Question: Photo gallery like here:
I'm creating photo gallery of such a kind as in the image. It should have the following option: when clicking next/prev button on thumbnail row thumbs should move by one position but moving the thumbs should not change the big photo. I make it with Cycle2 and I initialize it in this way:
'''
var slideshows = $('.cycle-slideshow').on('cycle-next cycle-prev', function(e, opts) {
if($(this).attr('id') == 'cycle-1'){
slideshows.not(this).cycle('goto', opts.currSlide);
}
});
$('#cycle-2 .cycle-slide').click(function(){
var index = $('#cycle-2').data('cycle.API').getSlideIndex(this);
slideshows.cycle('goto', index);
});
'''
But now when clicking on prev/next buttons on thumbnails row - it always changes active slide in thumbs. So I have one active big slide and other active thumbs (they are not the same). I need to prevent changing of ".cycle-slide-active" on prev/next on thumbs. Can this be fixed with the current plugin?
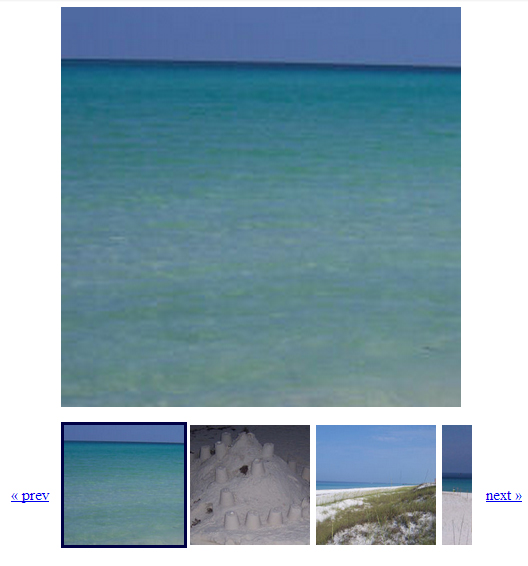
Answer: You need to make sure that when the 'id' is 'cycle-1' you need to call 'cycle' on only 'cycle-1' like your doing if it's 'cycle-2'
Change
'''
if($(this).attr('id') == 'cycle-1'){
slideshows.not(this).cycle('goto', opts.currSlide);
}
'''
To
'''
if($(this).attr('id') == 'cycle-1'){
$(this).cycle('goto', opts.currSlide);
}
'''
Example
<URL>
'''
$('.cycle-slide-active').removeClass('cycle-slide-active');
$('#cycle-2').on('cycle-update-view', function(e, opts) {
$('.cycle-slide-active').removeClass('cycle-slide-active');
});
'''
<URL>
I had to modify your 'css' a little bit because only 7 of the 8 images were visible in the bottom carousel.. But hopefully this will be of help.
'''
$('#cycle-2 .cycle-slide').click(function(){
var index = $('#cycle-2').data('cycle.API').getSlideIndex(this);
$('#cycle-1').cycle('goto', index);
});
$('#cycle-1').on('cycle-update-view', function(e, opts) {
if(opts.currSlide < slides-slidesVisible ){
$('#cycle-2').cycle('goto', opts.currSlide);
}
else
$('#cycle-2').cycle('goto', slides-slidesVisible);
currentSlide = opts.currSlide;
$('#cycle-2 .cycle-slide-active').removeClass('cycle-slide-active');
$('#cycle-2 .cycle-slide').eq(currentSlide+1).addClass('cycle-slide-active');
});
$('#cycle-2').on('cycle-update-view', function(e, opts) {
$('#cycle-2 .cycle-slide-active').removeClass('cycle-slide-active');
$('#cycle-2 .cycle-slide').eq(currentSlide+1).addClass('cycle-slide-active');
});
'''
<URL>